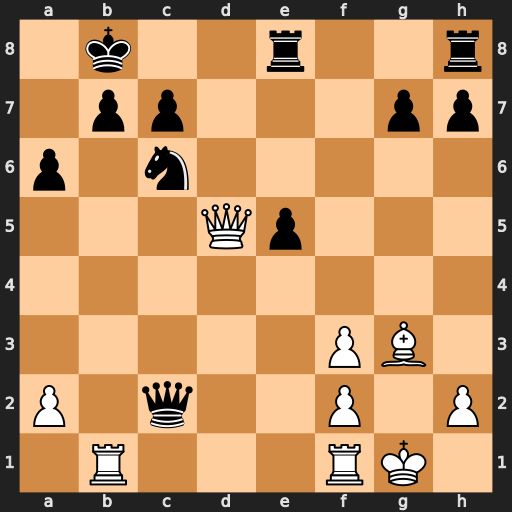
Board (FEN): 1k2r2r/1pp3pp/p1n5/3Qp3/8/5PB1/P1q2P1P/1R3RK1
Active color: w
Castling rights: -
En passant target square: -
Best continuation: Rfc1 Qg6 Qxc6 Qxc6 Rxc6